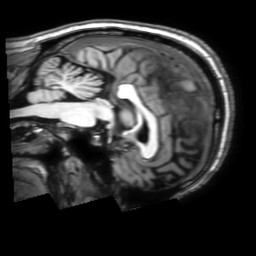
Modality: T1w
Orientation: sagittal
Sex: male
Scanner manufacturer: philips
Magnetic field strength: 3 T
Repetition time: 0.0123 s
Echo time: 0.003475 s